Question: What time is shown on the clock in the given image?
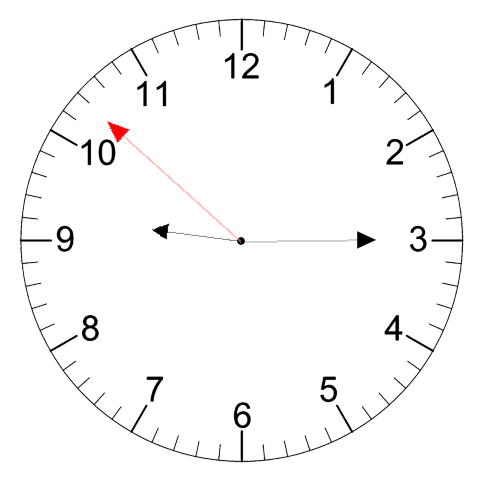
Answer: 09:14:52